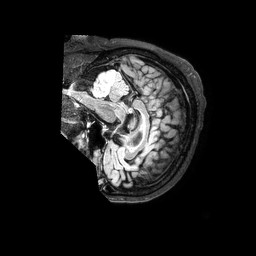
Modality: FLAIR
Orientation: sagittal
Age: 61
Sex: male
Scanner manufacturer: philips
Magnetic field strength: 3 T
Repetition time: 4.8 s
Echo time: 0.2795 s